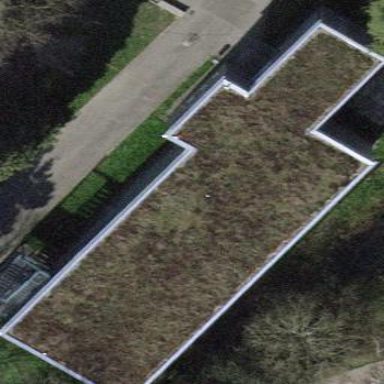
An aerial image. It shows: School building.